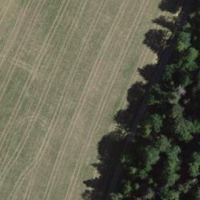
EUNIS habitat code: 52
Species observed at this site:
Sambucus nigra
Hippocrepis emerus